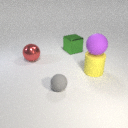
small gray rubber sphere to the right of large red metal sphere